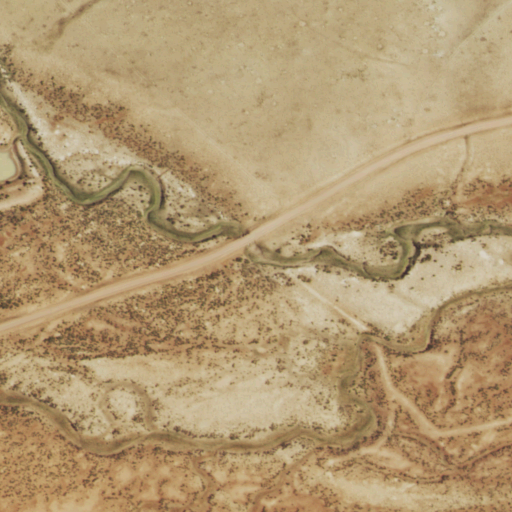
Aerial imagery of valley in Wyoming named Barrel Springs Draw containing shrub and grassland